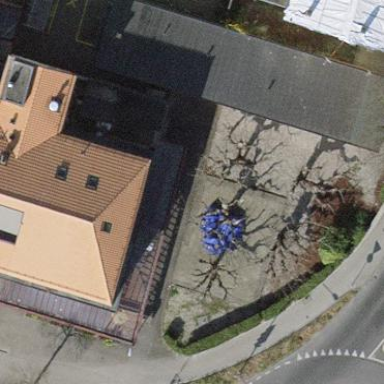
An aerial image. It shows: Outdoor seating area for leisure land.